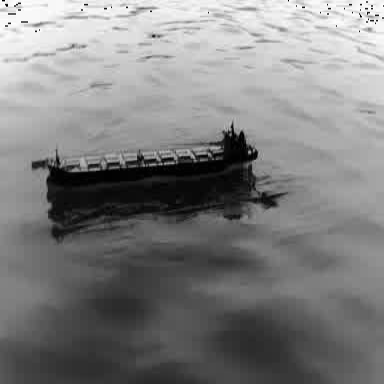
There is a liner in the infrared image.